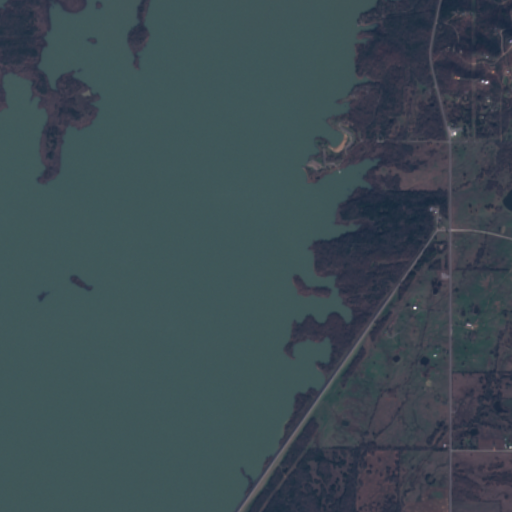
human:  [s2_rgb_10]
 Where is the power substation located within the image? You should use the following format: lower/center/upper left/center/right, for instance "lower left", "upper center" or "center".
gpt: The power substation is located in the center right of the image.
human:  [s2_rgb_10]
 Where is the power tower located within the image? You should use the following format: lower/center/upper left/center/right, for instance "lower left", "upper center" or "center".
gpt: The power tower is located in the center right of the image.
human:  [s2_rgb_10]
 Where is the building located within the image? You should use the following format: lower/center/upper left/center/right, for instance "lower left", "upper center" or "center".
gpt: The building is located in the right of the image.
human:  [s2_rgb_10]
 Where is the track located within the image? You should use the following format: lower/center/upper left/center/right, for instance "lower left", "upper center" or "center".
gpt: There is no track in the image.